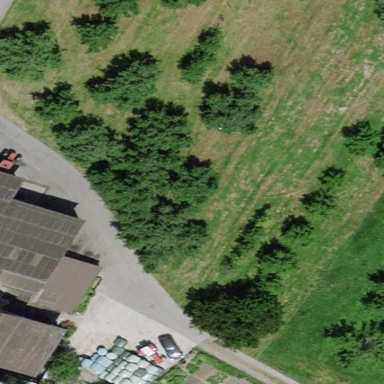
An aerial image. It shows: Orchard.